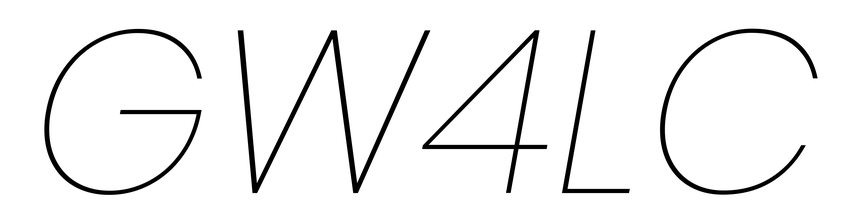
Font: Poppins-ThinItalic